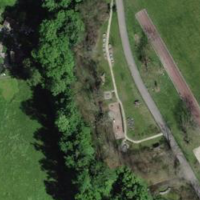
EUNIS habitat code: 53
Species observed at this site:
Cardamine pratensis
Salvia pratensis